Field crop: maize
Growth stage: 2
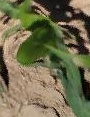
Species: maize